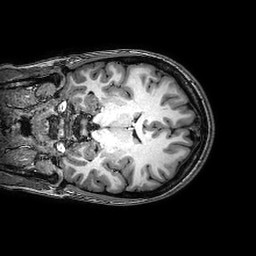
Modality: T1w
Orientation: coronal
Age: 21
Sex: female
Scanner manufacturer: philips
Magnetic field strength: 3 T
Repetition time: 0.008415 s
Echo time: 0.00389 s